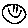
Label: smiley face